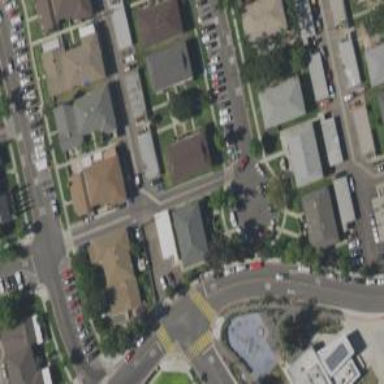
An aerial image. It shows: Alley classified as service road.